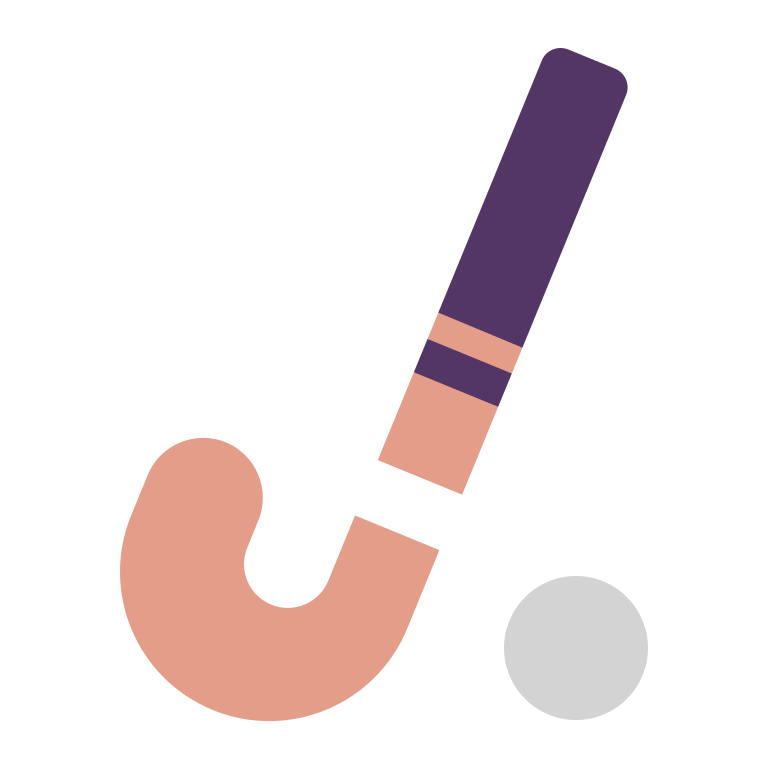
field hockey flat